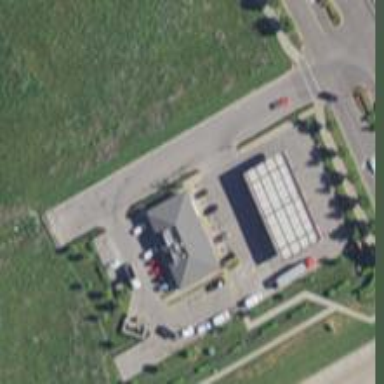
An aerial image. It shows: Convenience shop.